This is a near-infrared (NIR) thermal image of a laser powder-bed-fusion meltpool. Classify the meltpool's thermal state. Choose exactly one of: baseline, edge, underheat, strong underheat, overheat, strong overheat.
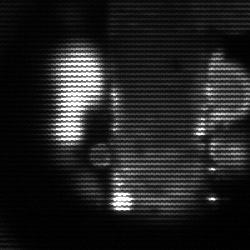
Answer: strong underheat